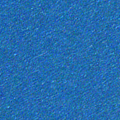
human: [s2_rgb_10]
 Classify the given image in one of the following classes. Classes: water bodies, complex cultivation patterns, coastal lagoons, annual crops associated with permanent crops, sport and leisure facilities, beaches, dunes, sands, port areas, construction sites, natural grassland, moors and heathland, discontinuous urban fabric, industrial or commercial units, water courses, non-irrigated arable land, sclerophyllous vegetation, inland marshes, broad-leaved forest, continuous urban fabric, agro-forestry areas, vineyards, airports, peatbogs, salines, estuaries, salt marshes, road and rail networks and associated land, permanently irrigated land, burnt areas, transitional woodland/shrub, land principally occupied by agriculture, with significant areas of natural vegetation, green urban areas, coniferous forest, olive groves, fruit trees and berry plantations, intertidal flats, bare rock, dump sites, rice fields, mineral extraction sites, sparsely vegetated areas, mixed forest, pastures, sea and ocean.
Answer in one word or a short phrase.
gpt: sea and ocean